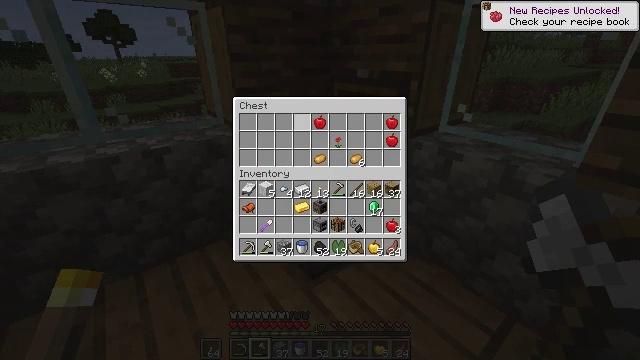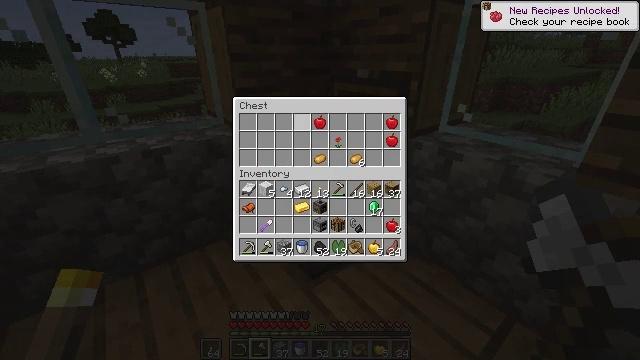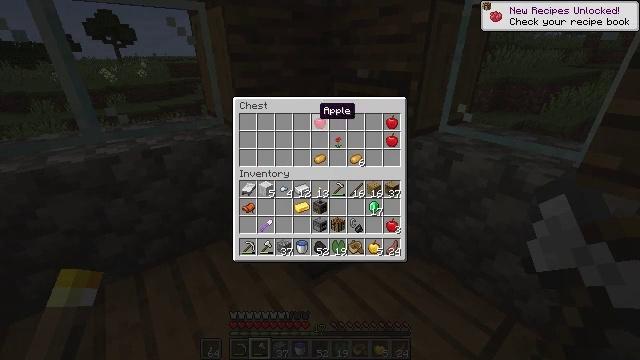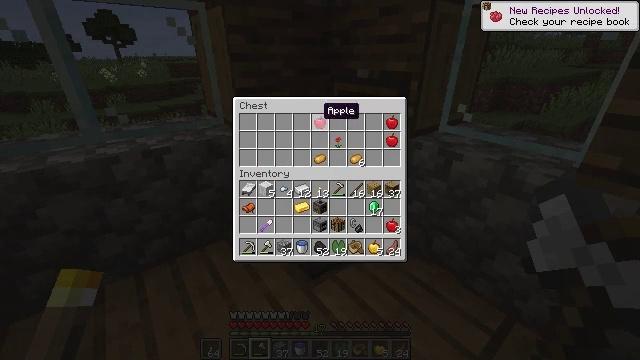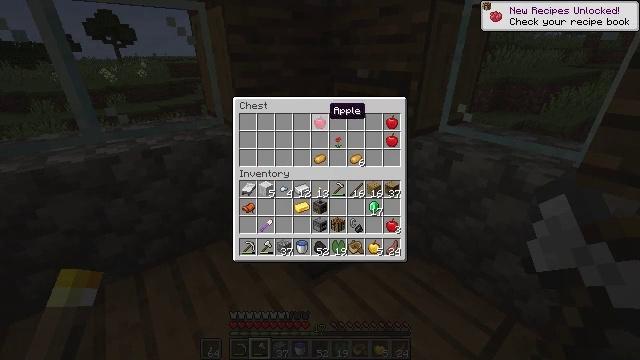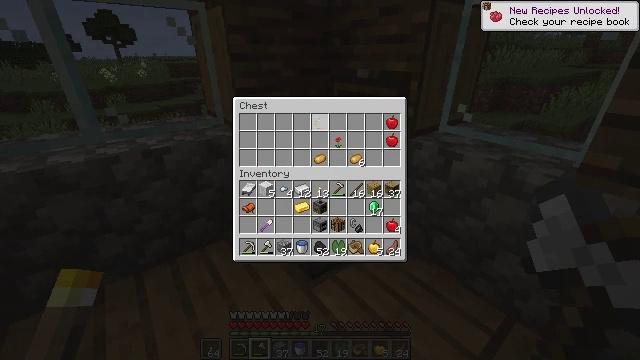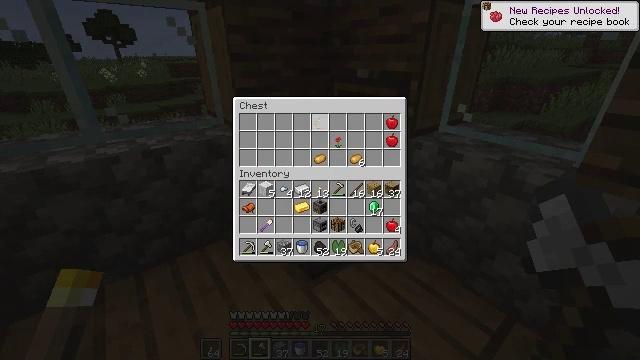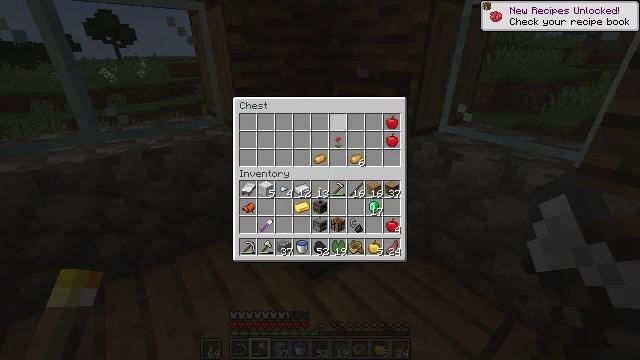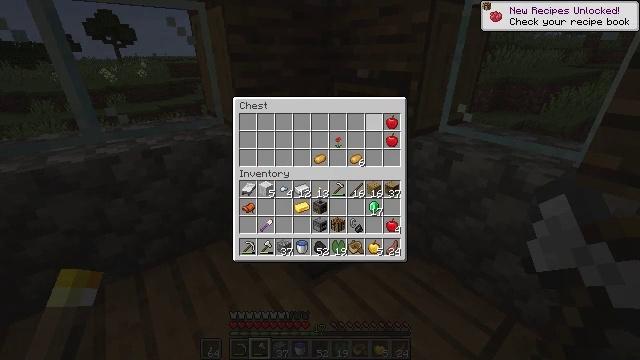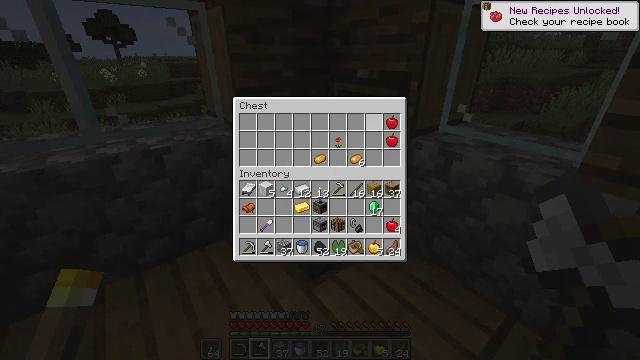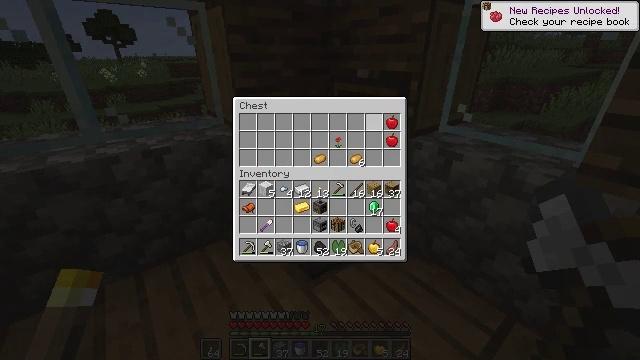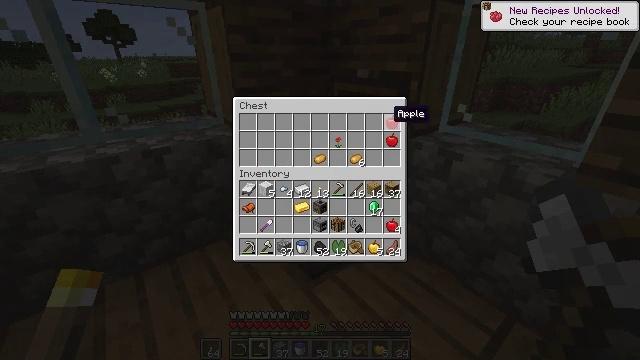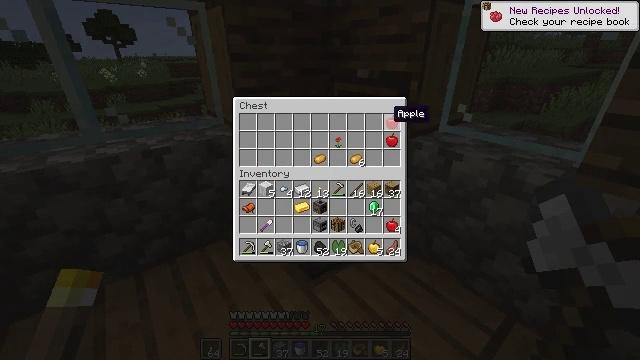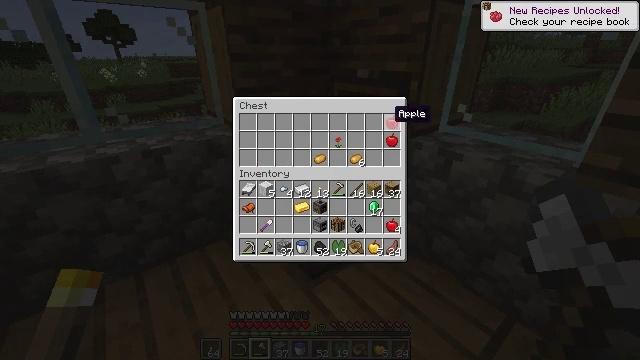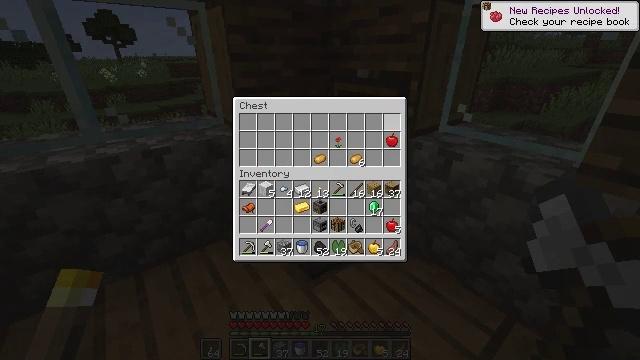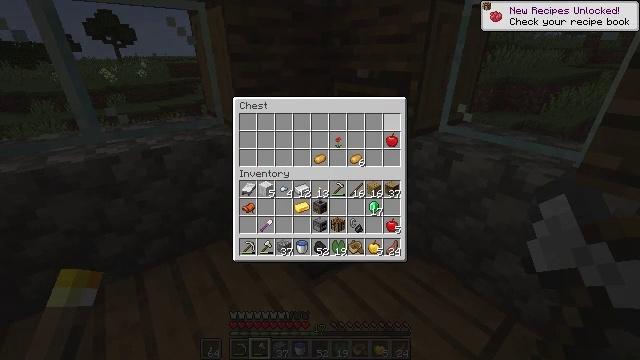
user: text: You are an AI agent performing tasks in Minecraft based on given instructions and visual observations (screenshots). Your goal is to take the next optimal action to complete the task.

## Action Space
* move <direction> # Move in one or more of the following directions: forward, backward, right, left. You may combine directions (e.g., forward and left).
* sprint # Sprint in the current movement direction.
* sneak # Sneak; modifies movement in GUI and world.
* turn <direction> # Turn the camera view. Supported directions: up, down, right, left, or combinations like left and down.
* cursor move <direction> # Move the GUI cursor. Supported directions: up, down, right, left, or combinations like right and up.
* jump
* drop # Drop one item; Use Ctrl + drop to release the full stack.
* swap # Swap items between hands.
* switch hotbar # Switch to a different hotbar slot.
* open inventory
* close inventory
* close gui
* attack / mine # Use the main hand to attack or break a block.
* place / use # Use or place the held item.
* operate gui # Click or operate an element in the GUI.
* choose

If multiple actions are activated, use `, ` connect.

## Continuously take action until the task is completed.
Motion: motion action
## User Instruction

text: Mine a hay block from the field.
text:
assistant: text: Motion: sneak
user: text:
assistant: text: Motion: sneak
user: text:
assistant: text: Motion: sneak
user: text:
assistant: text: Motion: sneak
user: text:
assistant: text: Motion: sneak, operate gui
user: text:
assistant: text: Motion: sneak, operate gui
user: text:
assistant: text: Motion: sneak, cursor move right, operate gui
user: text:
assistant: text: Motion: sneak, cursor move right
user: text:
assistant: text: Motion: sneak, cursor move right
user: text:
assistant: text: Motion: sneak
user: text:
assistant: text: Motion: sneak
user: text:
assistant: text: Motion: sneak
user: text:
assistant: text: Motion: sneak
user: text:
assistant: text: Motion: sneak, operate gui
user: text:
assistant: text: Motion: sneak, operate gui
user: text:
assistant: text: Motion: sneak, operate gui
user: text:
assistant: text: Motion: sneak, cursor move down
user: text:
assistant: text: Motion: sneak
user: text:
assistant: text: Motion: sneak, operate gui
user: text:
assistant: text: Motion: sneak, operate gui
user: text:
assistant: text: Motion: sneak, operate gui
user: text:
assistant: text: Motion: sneak
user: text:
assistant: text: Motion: sneak
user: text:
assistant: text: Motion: no_op
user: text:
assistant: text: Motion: no_op
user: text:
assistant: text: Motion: no_op
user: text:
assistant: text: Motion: no_op
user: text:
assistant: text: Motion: no_op
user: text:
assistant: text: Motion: no_op
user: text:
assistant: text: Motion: close gui